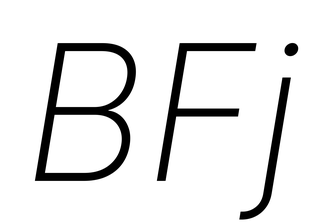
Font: Inter-Italic_ExtraLight_Italic